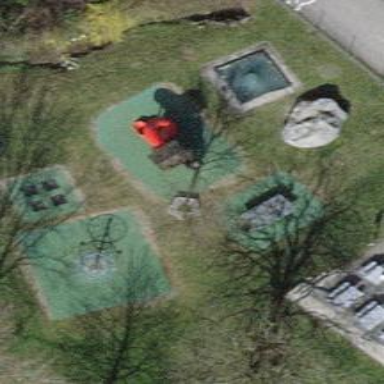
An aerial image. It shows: Playground area for leisure activities on the land.